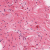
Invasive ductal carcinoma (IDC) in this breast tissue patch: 0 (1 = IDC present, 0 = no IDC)